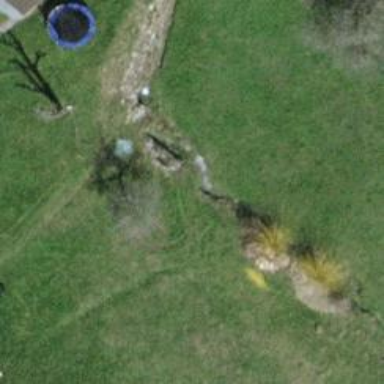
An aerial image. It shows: Culvert tunnel.